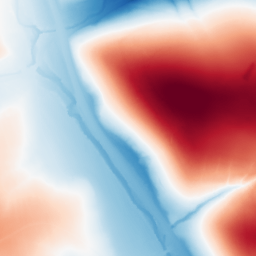
Category: trend_removal
Decomposition family: polynomial_high
Decomposition parameters: degree: 5
Upsampling method: regularized
Upsampling parameters: scale: 4
lambda_reg: 0.01
Upsampling scale: 4